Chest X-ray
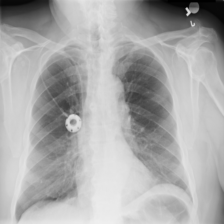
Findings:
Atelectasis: negative
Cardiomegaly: negative
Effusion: positive
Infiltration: negative
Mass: negative
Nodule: negative
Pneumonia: negative
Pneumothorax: negative
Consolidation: negative
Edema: negative
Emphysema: negative
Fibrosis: negative
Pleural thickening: negative
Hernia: negative